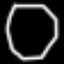
Label: octagon